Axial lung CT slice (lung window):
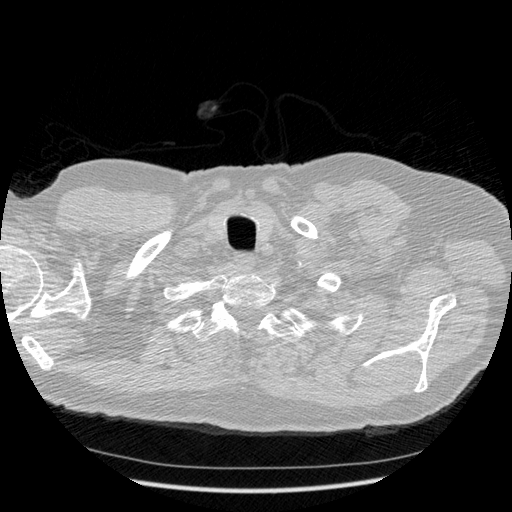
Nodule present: no